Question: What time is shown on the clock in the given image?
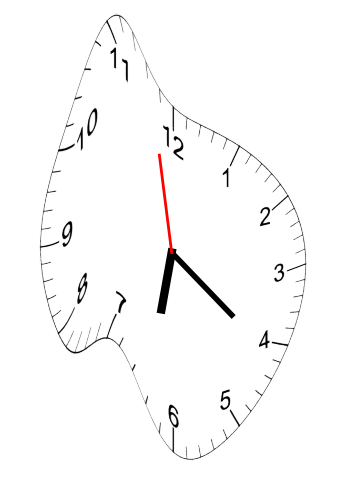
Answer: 06:20:58